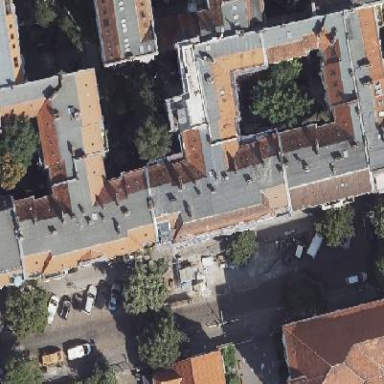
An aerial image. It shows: Street-side parking with sett surface.